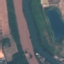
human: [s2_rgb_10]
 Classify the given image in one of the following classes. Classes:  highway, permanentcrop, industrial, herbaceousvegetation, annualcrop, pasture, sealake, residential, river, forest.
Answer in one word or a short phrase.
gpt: River